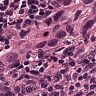
Metastatic tissue present: yes